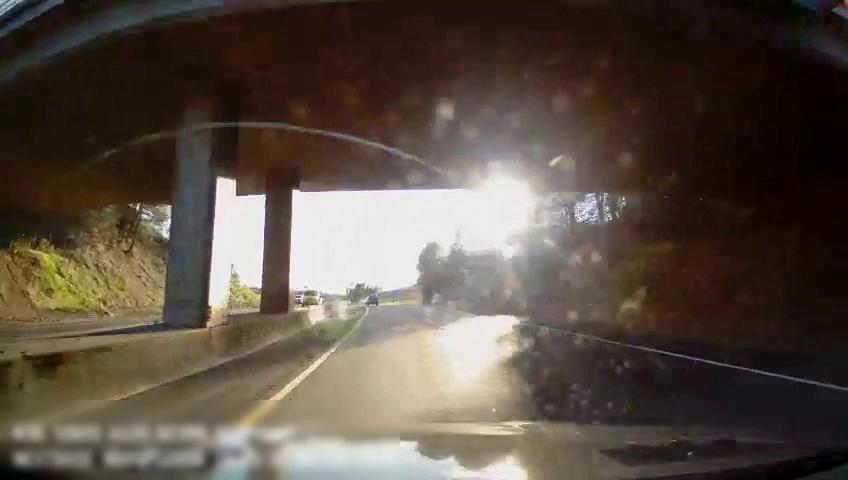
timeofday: Day
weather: Sunny
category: Drivable Space
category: Drivable Space
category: Vehicles | SUV
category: Vehicles | Other LV
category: Vehicles | Truck
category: Lanes | Alternate Lane
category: Lanes | Current Lane